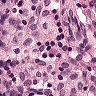
Metastatic tissue present: no